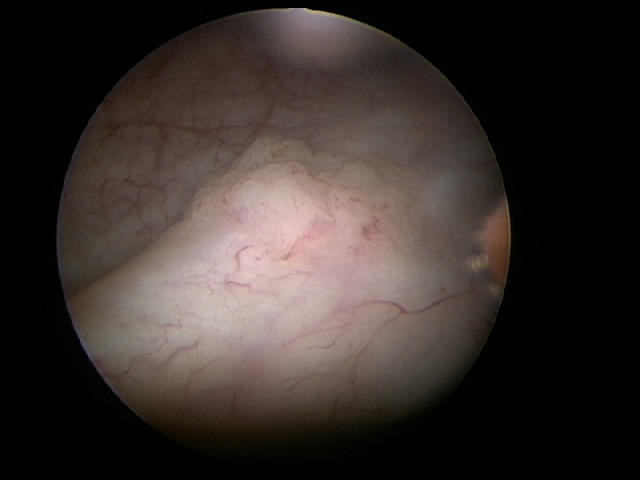
Modality: WLC
Class: Malignant
Subclass: LowGradePapillary
Lesion: L1
Stage: Ta
Morphology: Papillary
Bladder cancer association: Yes